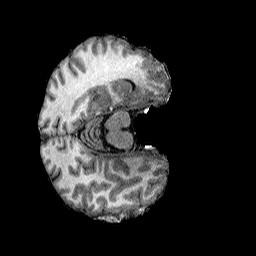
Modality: T1w
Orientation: axial
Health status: ill